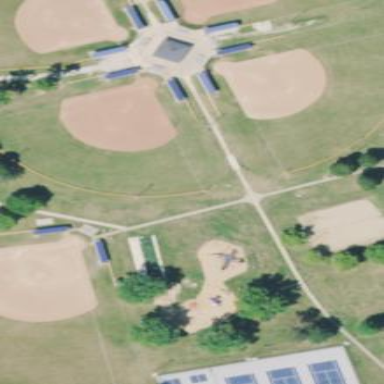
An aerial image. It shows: Baseball pitch for leisure land.